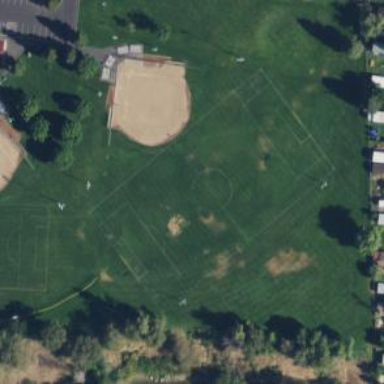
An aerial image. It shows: Baseball pitch for leisure land activities.